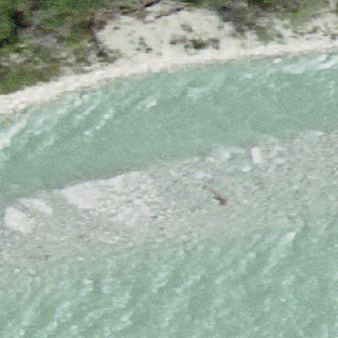
Label: other